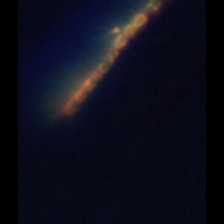
Taxon: Guinardia
Group: Diatoms